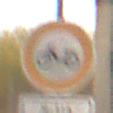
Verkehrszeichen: VerbotMofas
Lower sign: ZeitangabenOhneBeschraenkungAufWochentage2
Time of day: SunriseSunset
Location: Roofed (Suburban)
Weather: Clear
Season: NotSpecified
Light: Natural